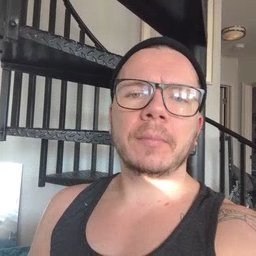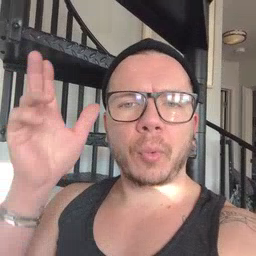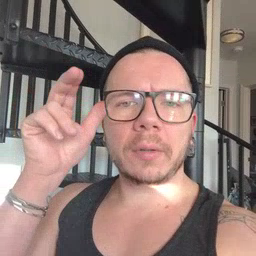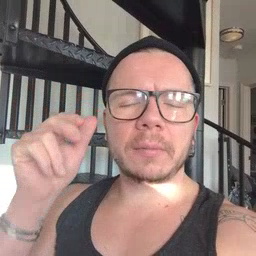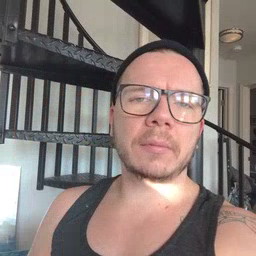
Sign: horse